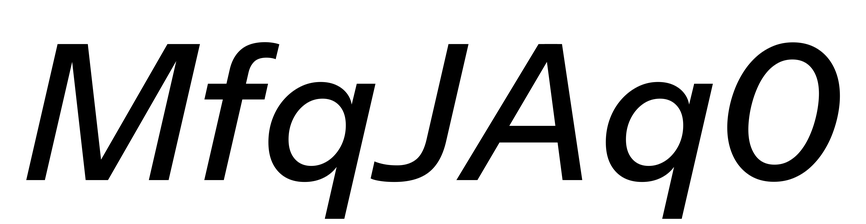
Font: InstrumentSans-Italic_Medium_Italic